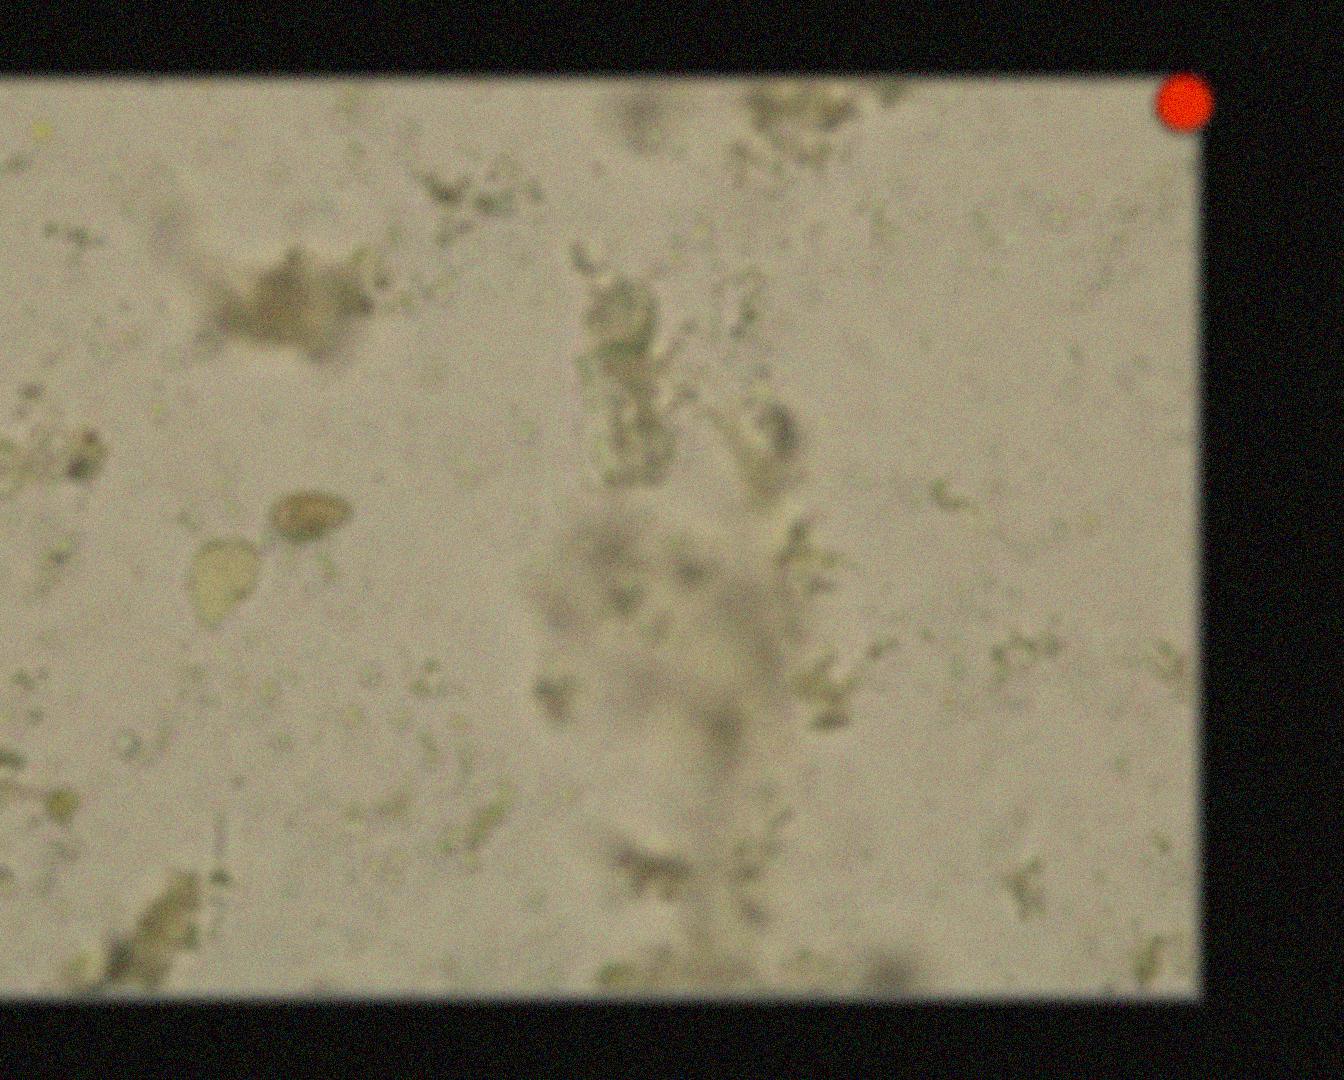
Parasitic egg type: Opisthorchis viverrine